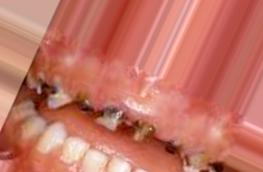
Condition: Caries